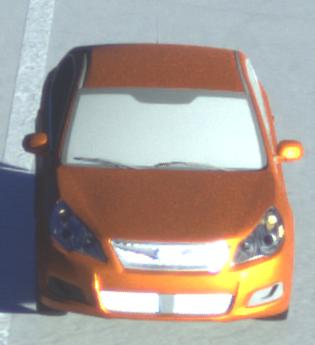
Make: Subaru
Model: Legacy 2.0R
Detailed model: Legacy (IV) Limousine
Model produced from: 2007/09
Model produced until: 2008/10
Doors: 4
Color: orange
Road condition: wet road
Daytime: sunrise or sunset
Contrast: low contrast